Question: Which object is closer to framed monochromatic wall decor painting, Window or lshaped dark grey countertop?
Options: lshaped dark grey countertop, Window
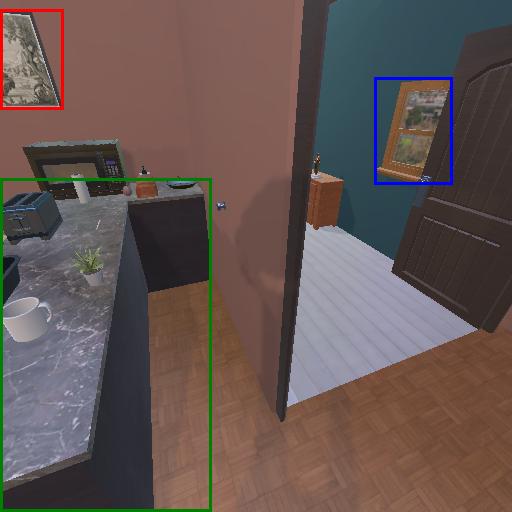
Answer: lshaped dark grey countertop